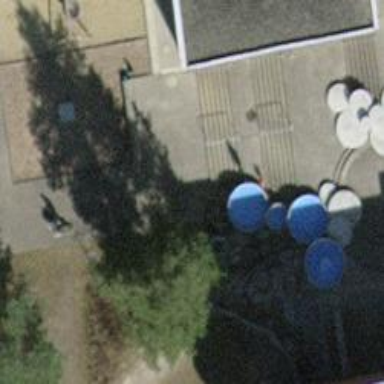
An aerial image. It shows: Picnic table located in leisure land area.